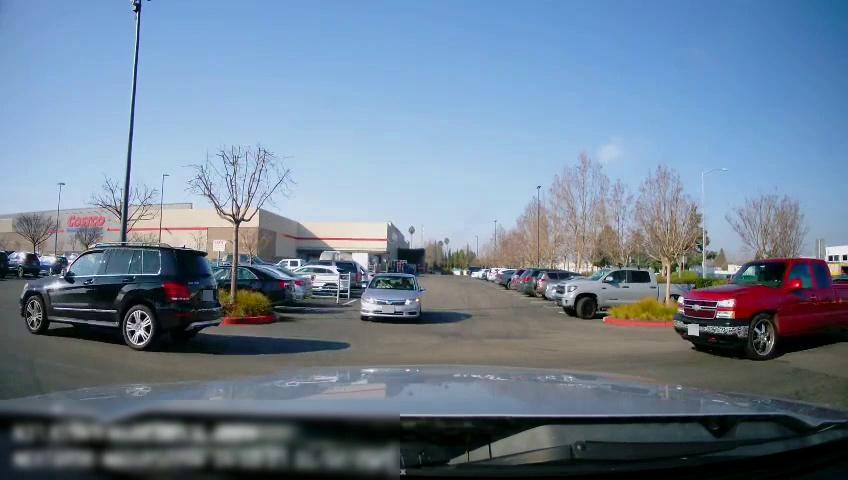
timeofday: Day
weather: Sunny
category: Drivable Space
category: Vehicles | SUV
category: Vehicles | Truck
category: Vehicles | Truck
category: Vehicles | Car
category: Vehicles | SUV
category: Vehicles | SUV
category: Vehicles | SUV
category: Vehicles | SUV
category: Vehicles | SUV
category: Vehicles | Car
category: Vehicles | Car
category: Vehicles | Car
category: Vehicles | Car
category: Vehicles | Car
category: Vehicles | SUV
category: Vehicles | Truck
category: Vehicles | Truck
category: Vehicles | SUV
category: Vehicles | SUV
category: Vehicles | SUV